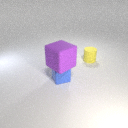
small yellow rubber cylinder to the right of small blue rubber cube